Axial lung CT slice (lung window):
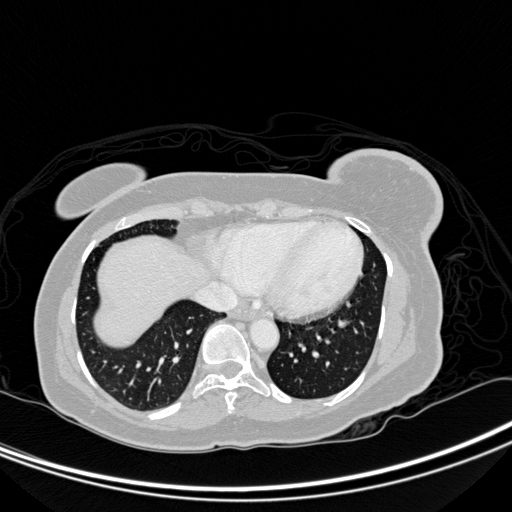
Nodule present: no